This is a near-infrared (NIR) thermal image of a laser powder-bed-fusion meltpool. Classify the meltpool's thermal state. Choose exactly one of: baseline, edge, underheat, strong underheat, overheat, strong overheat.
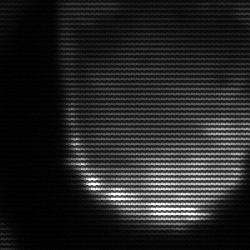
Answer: edge